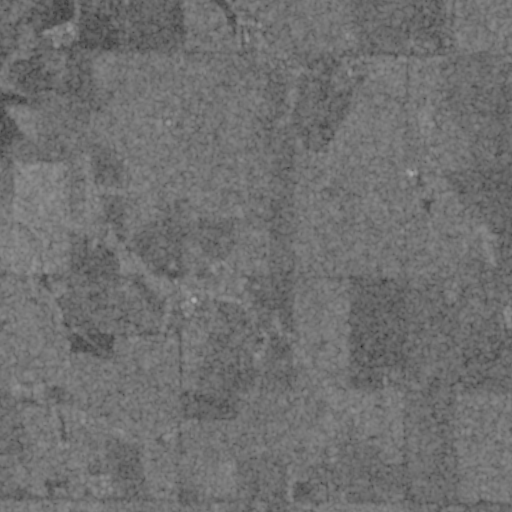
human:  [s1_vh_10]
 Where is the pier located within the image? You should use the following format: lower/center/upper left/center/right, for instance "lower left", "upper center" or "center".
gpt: The pier is located in the lower center of the image.
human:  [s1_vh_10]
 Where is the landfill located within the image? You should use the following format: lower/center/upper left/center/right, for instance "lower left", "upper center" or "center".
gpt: There is no landfill in the image.

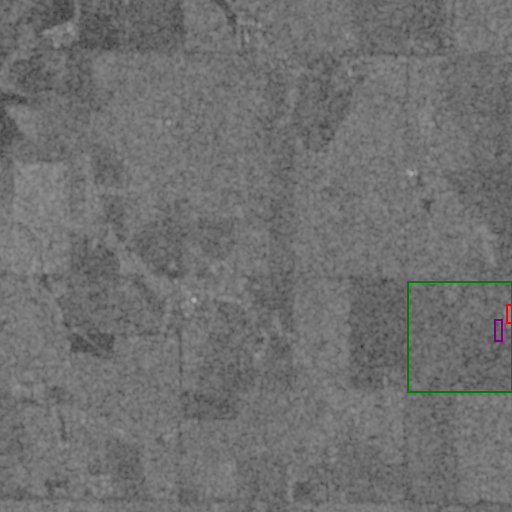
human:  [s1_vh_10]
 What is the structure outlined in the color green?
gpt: The structure outlined in green is a crop field.
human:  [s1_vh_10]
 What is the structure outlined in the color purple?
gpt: The structure outlined in purple is a park.
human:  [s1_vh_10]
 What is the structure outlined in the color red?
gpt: The structure outlined in red is a building.
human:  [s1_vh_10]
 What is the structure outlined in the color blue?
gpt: There is no blue outline.